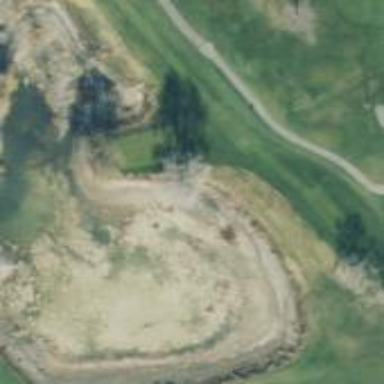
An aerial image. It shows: Bunker on golf course.